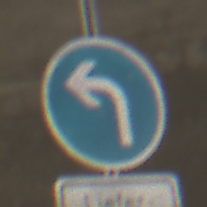
Verkehrszeichen: VorgeschriebeneFahrtrichtungLinks
Zusatzzeichen unten: BesondereFahrzeugeUndTransportgueter5
Umgebung: Roofed, Tunnel
Tageszeit: Midday
Wetter: NotSpecified
Licht: Natural
Jahreszeit: NotSpecified
Kontrast: MediumContrast